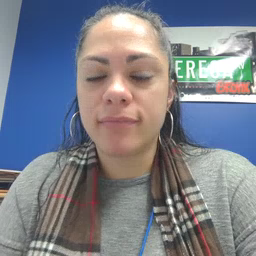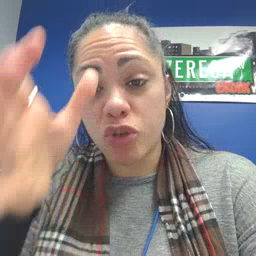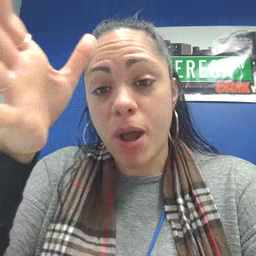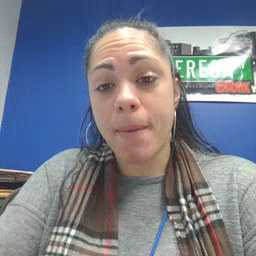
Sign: grandpa